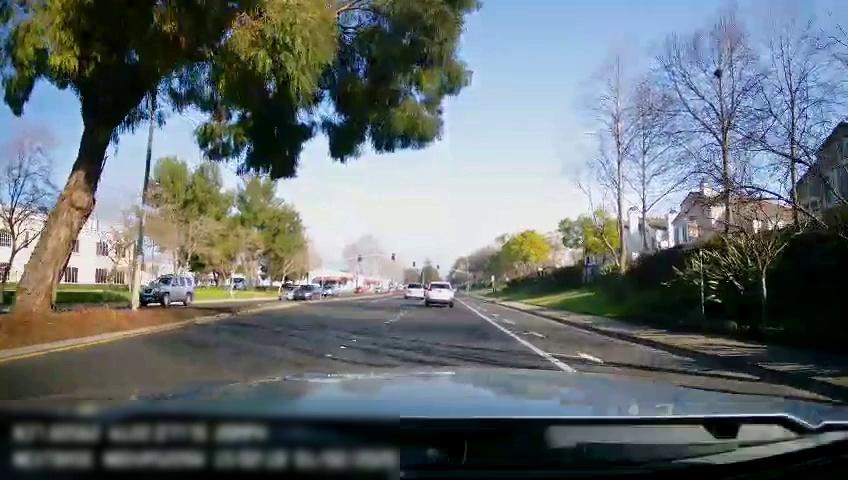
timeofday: Day
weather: Sunny
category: Drivable Space
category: Drivable Space
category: Vehicles | SUV
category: Vehicles | SUV
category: Vehicles | SUV
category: Vehicles | Car
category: Vehicles | Car
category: Vehicles | SUV
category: Lanes | Current Lane
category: Lanes | Current Lane
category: Lanes | Alternate Lane